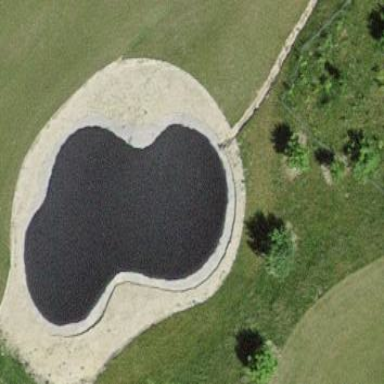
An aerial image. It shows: Sandy area is golf bunker.